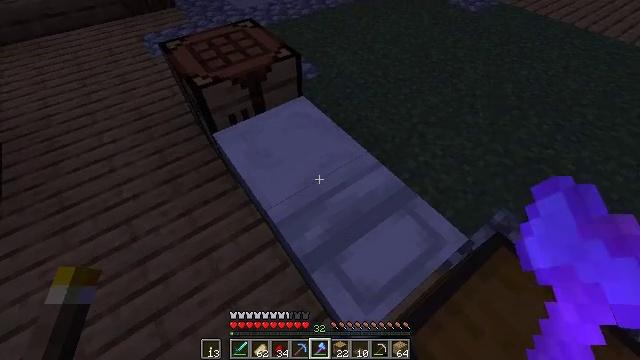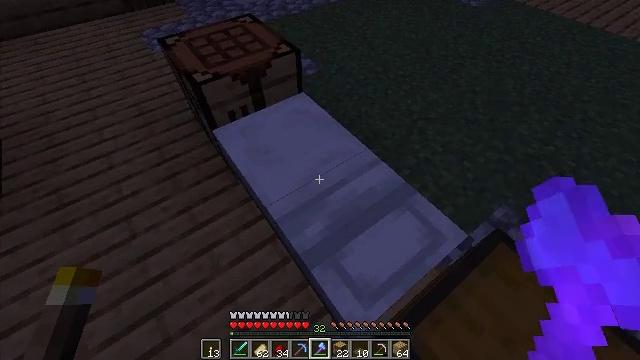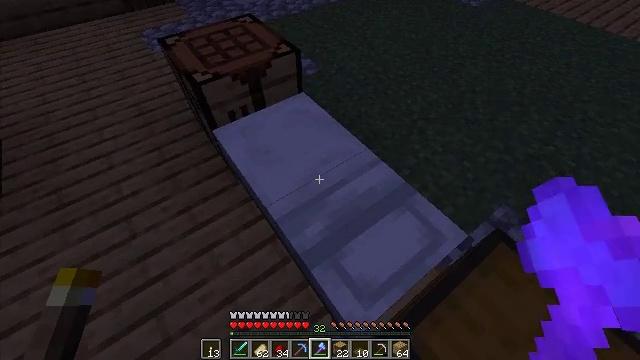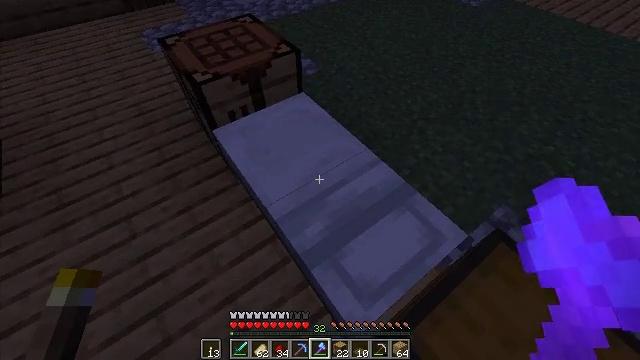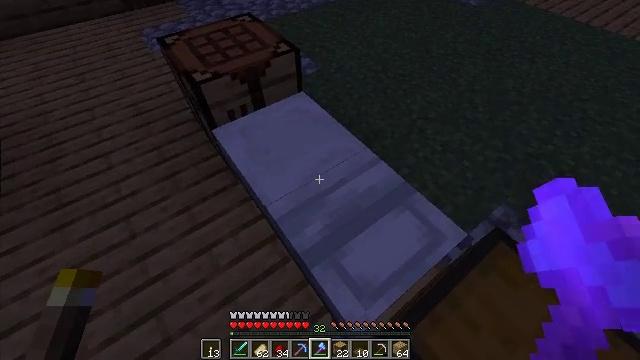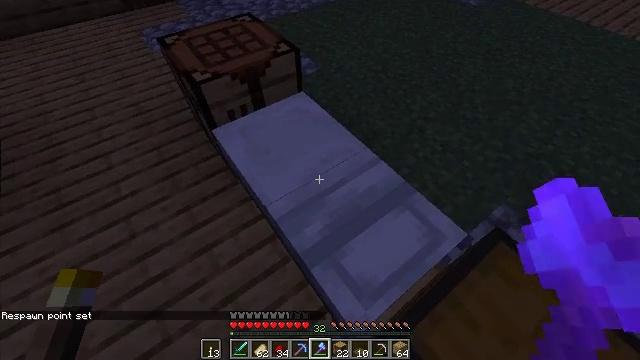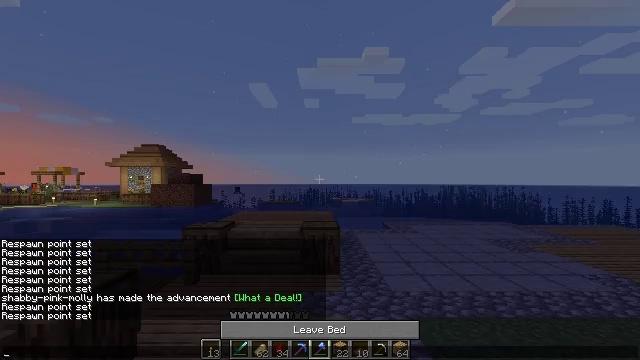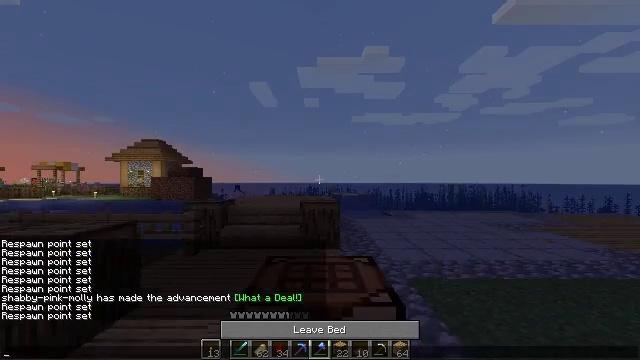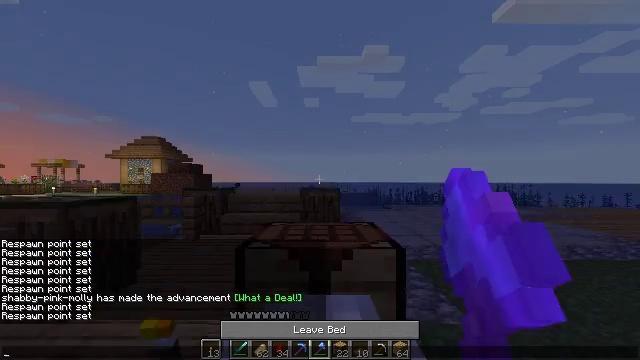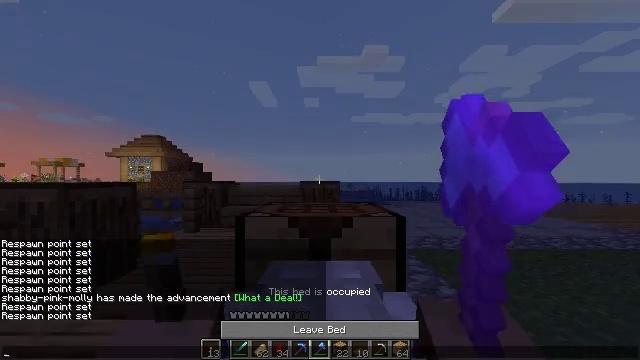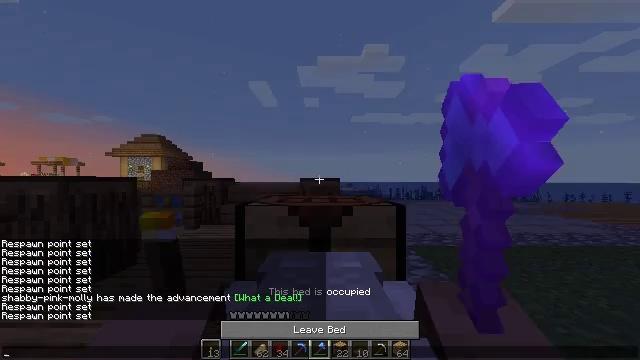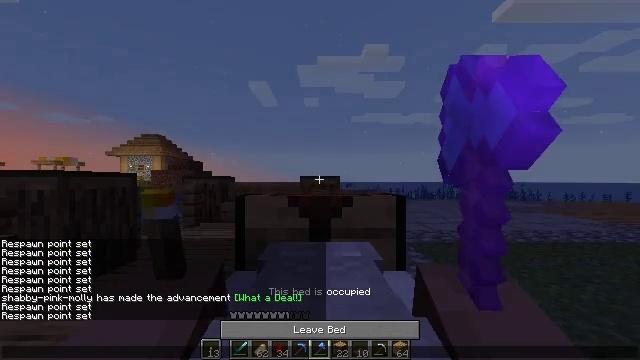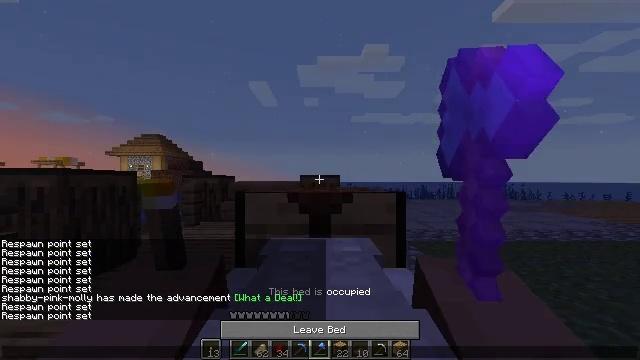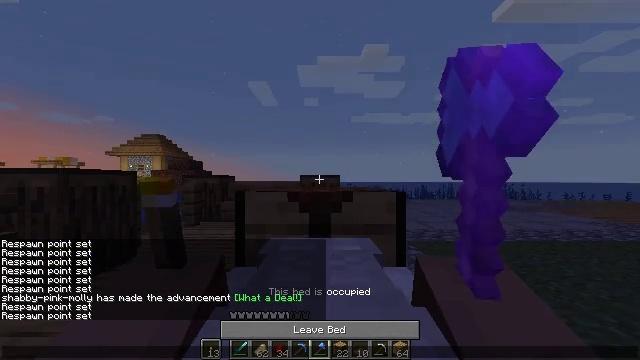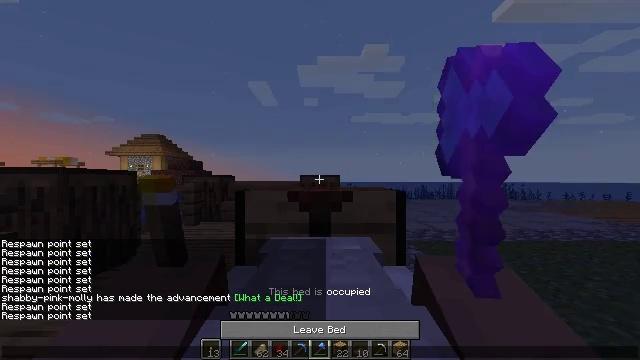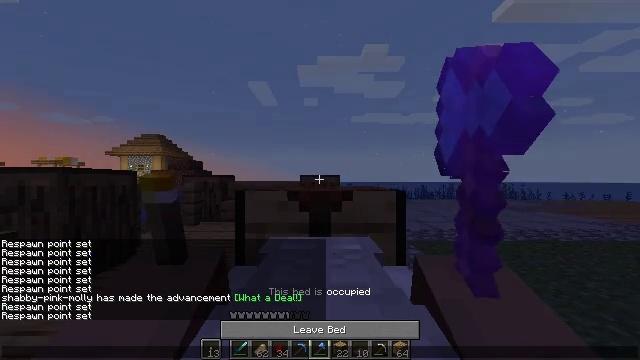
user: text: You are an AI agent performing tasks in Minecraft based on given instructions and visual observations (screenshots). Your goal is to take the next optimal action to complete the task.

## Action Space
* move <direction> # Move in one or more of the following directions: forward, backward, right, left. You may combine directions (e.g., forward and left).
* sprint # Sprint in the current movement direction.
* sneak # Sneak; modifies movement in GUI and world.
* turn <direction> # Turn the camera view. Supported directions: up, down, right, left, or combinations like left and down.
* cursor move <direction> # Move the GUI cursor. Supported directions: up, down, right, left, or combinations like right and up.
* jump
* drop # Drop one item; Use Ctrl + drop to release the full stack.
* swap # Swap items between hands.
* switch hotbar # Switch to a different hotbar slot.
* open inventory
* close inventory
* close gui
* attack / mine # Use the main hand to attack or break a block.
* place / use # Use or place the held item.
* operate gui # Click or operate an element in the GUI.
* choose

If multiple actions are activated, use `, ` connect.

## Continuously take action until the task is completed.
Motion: motion action
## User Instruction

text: Attack the oak fence to collect it.
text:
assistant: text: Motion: use / place
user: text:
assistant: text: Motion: use / place
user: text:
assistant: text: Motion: use / place
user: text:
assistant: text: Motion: use / place
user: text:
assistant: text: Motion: no_op
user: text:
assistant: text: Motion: no_op
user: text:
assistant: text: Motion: open gui
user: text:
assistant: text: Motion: no_op
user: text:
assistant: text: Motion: no_op
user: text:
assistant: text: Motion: no_op
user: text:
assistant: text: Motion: no_op
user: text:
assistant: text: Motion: no_op
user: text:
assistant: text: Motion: no_op
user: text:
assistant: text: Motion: no_op
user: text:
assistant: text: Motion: no_op
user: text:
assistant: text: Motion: no_op
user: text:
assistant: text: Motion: no_op
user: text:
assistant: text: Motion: no_op
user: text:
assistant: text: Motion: no_op
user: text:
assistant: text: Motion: no_op
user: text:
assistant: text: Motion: no_op
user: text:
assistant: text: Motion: no_op
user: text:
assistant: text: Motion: cursor move right
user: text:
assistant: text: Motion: no_op
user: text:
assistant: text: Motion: no_op
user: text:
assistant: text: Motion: no_op
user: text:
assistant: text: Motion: no_op
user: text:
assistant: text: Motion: no_op
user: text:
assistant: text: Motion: no_op
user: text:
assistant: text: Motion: no_op